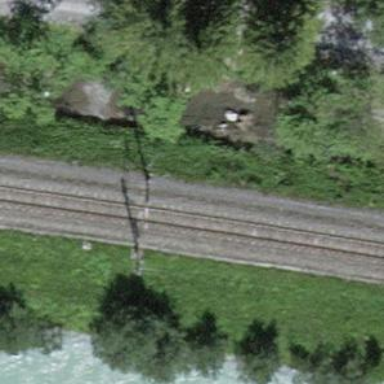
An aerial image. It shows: Narrow-gauge railway with single track. The railway is electrified with contact line.